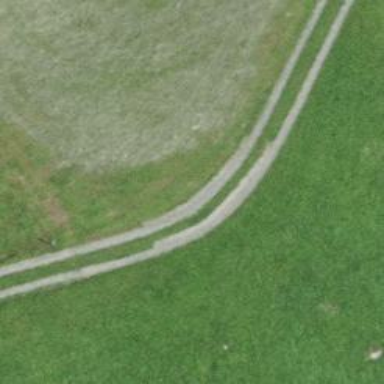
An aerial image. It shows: Track with grade 3 tracktype.